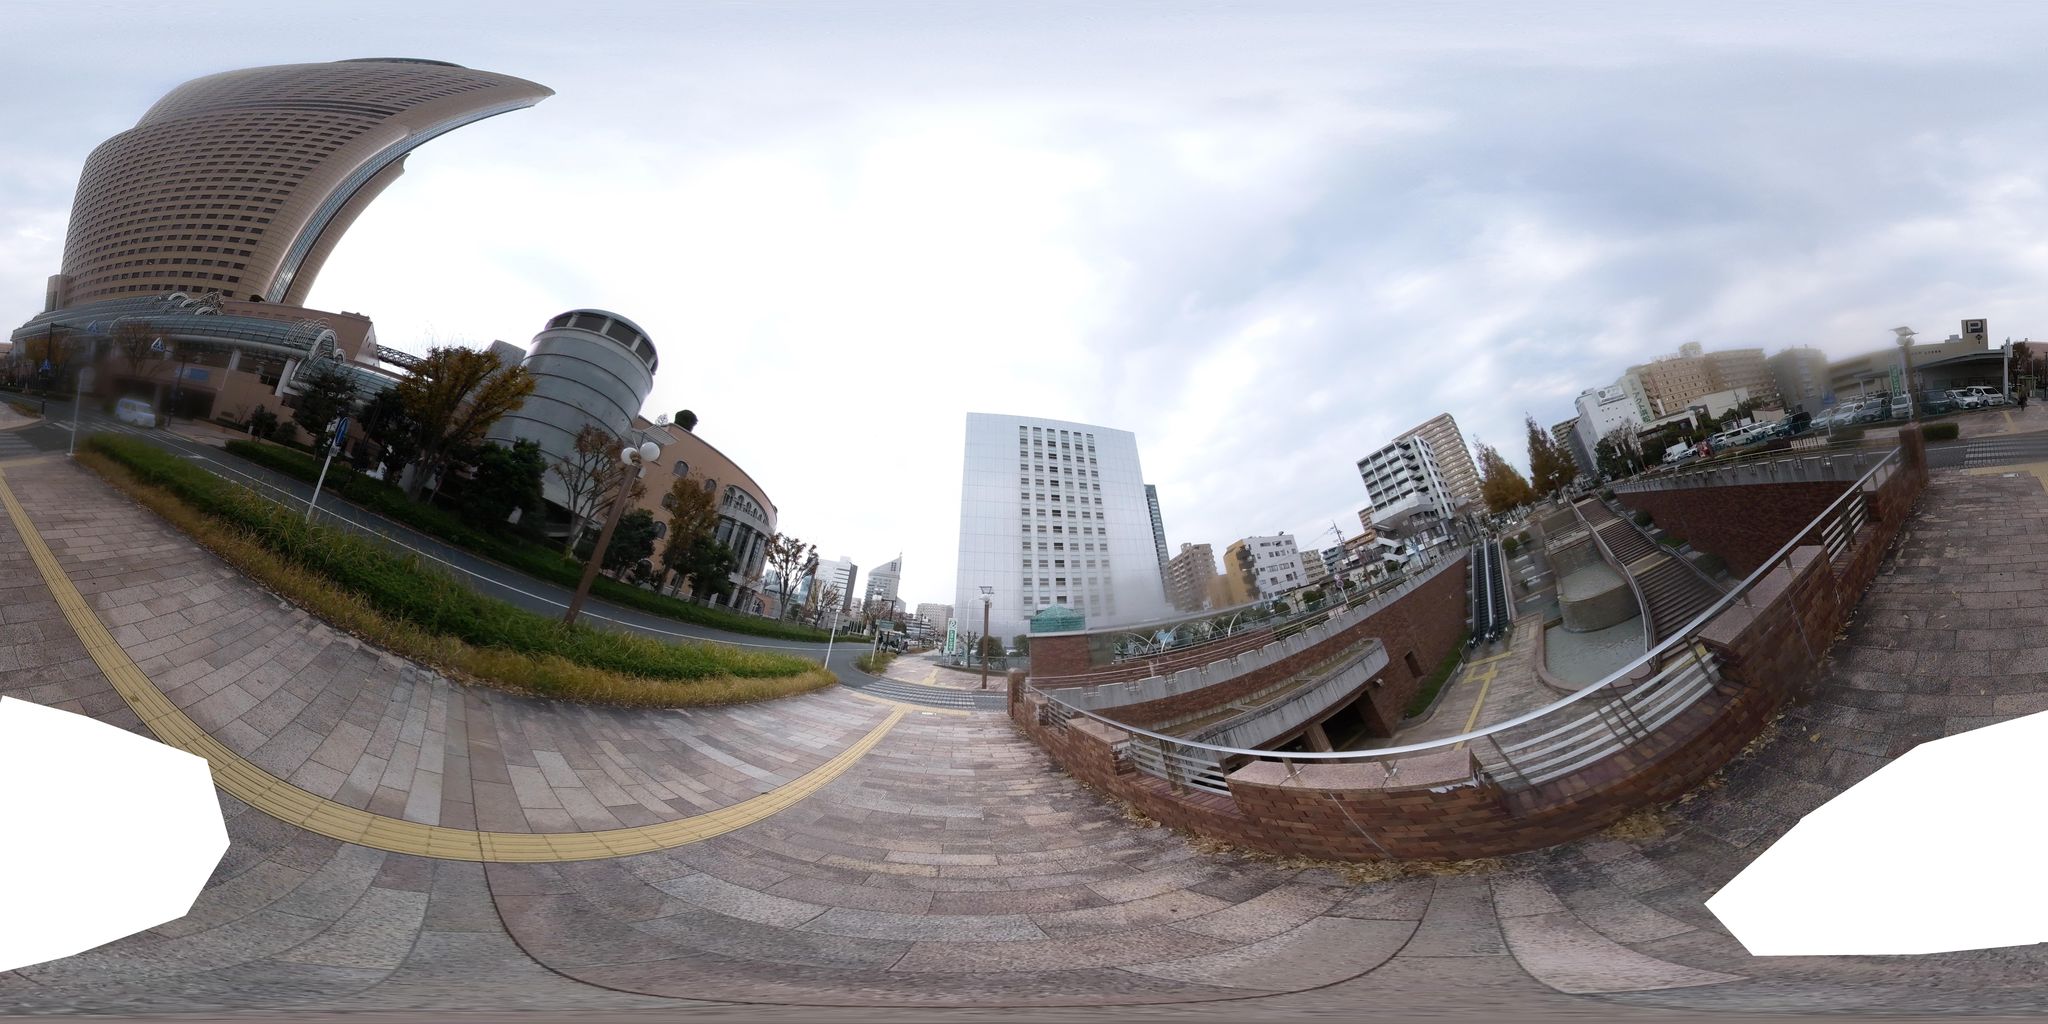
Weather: snowy
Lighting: day
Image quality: slightly poor
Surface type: cycling surface
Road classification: footway, pedestrian, steps
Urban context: semi-dense urban cluster
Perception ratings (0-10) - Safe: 0.18, Lively: 1.04, Beautiful: 2.68, Boring: 1.74, Depressing: 3.89, Wealthy: 4.97